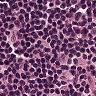
Metastatic tissue present: no